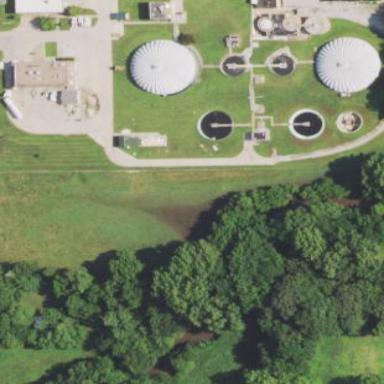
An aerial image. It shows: Industrial area dedicated to wastewater treatment plant.